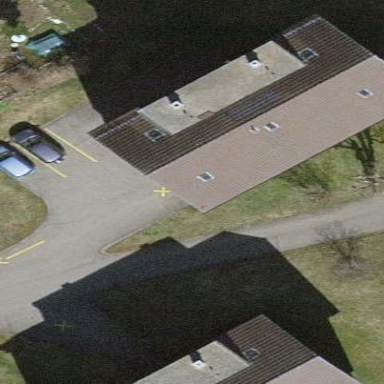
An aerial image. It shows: Gabled roof apartments building.